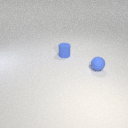
small blue rubber sphere to the right of small blue rubber cylinder